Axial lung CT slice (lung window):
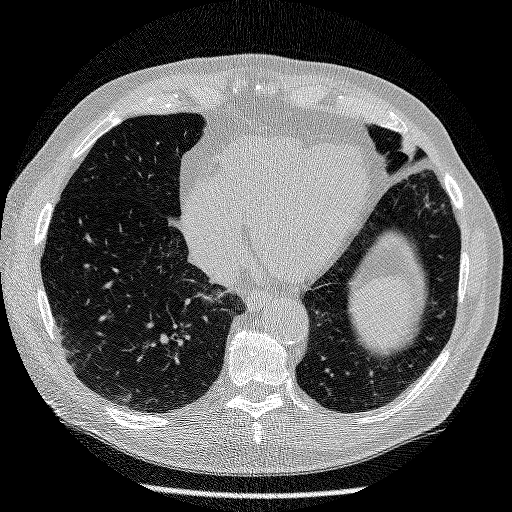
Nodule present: no